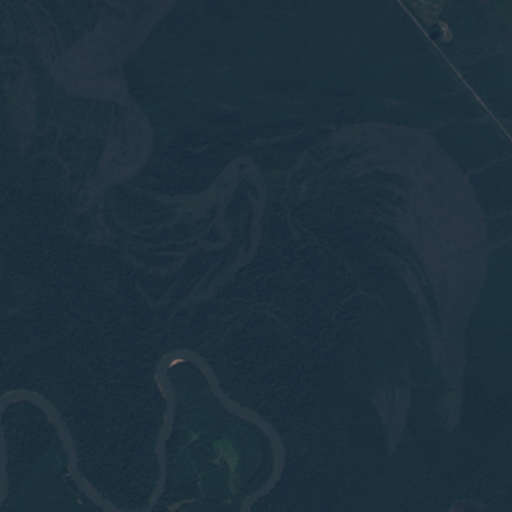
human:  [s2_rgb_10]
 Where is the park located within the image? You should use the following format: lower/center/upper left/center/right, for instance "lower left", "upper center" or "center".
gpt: The park is located in the lower center of the image.
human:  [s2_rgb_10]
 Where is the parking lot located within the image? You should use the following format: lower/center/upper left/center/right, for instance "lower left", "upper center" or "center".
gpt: There is no parking lot in the image.